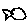
Label: fish